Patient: sex M, age 71
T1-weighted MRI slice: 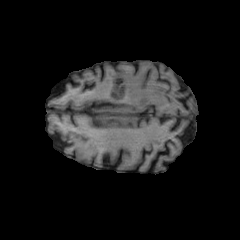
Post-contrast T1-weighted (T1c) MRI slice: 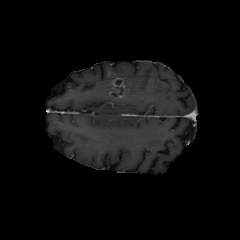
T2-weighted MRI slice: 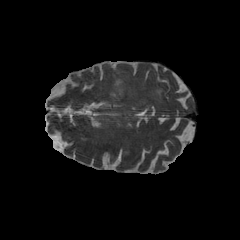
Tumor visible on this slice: yes
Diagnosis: Glioblastoma, IDH-wildtype
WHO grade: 4